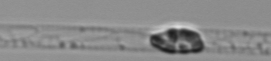
Label: Dactyliosolen_blavyanus